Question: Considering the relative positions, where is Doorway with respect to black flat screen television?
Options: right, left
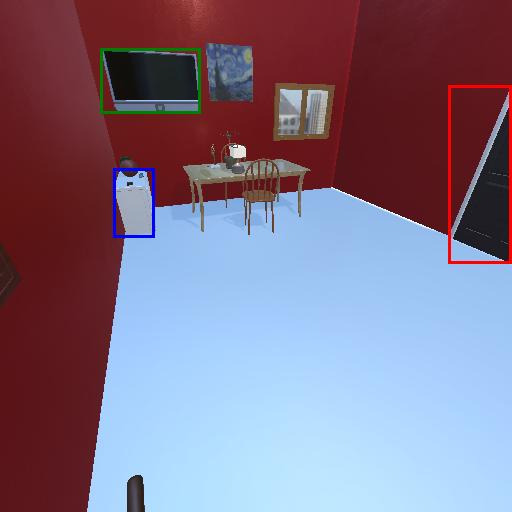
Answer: right